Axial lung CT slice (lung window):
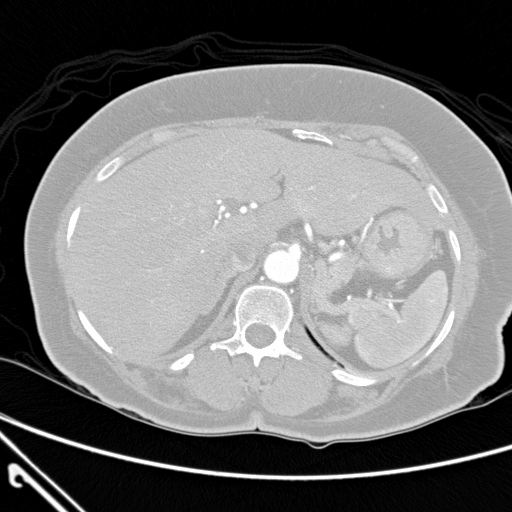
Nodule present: no